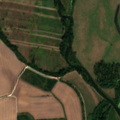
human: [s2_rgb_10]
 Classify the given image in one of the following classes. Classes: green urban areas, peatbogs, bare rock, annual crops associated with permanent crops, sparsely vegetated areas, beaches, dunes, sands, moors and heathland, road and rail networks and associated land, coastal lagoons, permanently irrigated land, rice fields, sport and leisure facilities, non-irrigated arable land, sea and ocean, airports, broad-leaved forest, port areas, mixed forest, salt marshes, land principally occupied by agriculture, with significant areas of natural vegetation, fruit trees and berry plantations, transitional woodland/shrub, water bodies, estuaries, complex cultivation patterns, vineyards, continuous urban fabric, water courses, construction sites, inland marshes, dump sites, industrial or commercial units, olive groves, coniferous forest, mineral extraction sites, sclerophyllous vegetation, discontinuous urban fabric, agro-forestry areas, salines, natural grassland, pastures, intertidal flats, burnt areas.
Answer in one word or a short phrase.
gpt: non-irrigated arable land, pastures, complex cultivation patterns, land principally occupied by agriculture, with significant areas of natural vegetation, broad-leaved forest